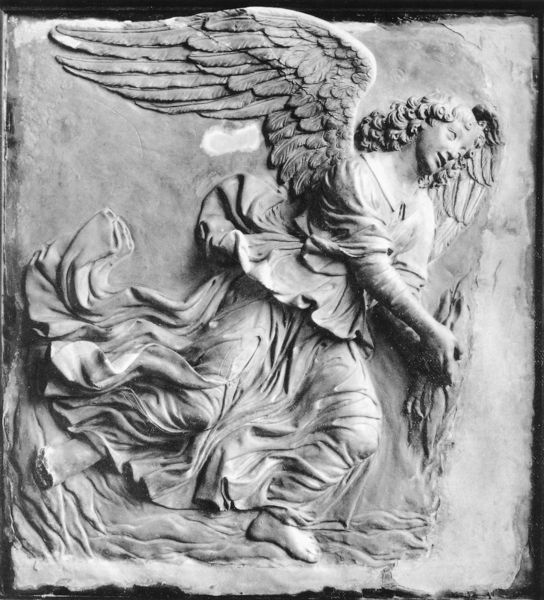
Titel: Engelreliefs
Künstler: Andrea del Verrocchio
Institution: Paris, Musée du Louvre
Schlagwörter: flügel, schatten, wasser, grau, kleid, mund, nase, wand, falten, federn, kragen, haare, mantel, locken, fliegen, engel, schwung, lächeln, relief, laufen, luft, detail, stuck, fuss, riss, milde, #flügel